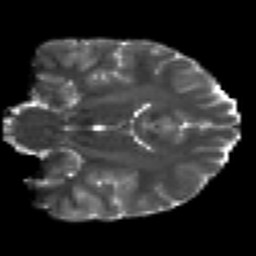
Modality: T2w
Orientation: coronal
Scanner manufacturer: siemens
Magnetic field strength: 3 T
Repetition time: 7.8 s
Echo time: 0.09 s